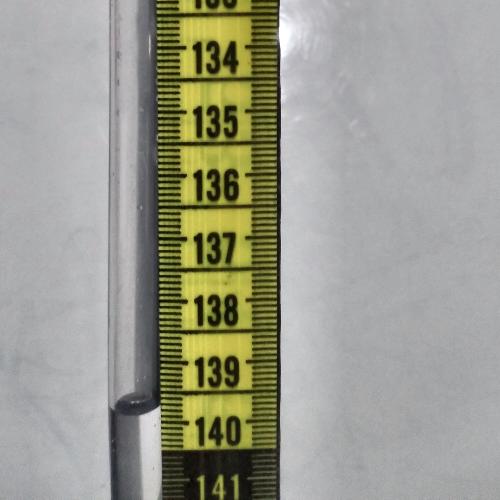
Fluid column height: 139.8 cm